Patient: sex F, age 22
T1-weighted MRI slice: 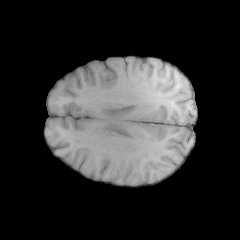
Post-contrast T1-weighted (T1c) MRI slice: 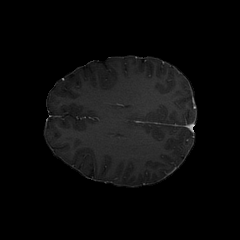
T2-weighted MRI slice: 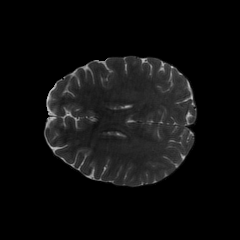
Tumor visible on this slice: no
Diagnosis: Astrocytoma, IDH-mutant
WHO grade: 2